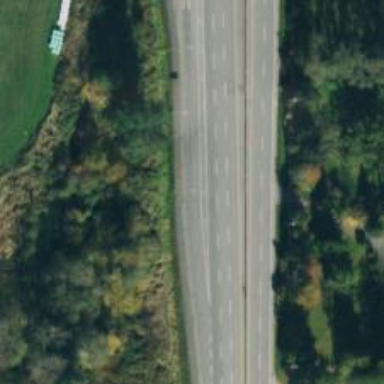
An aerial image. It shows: Trunk link road with asphalt surface.